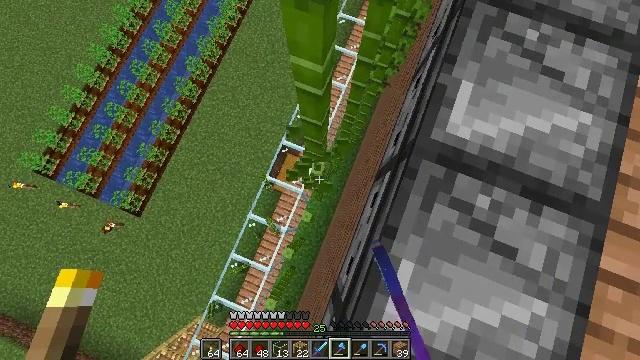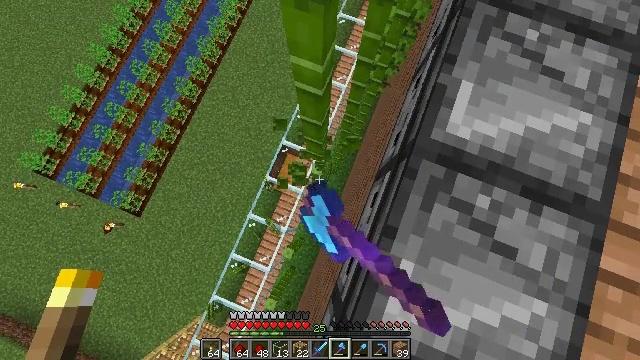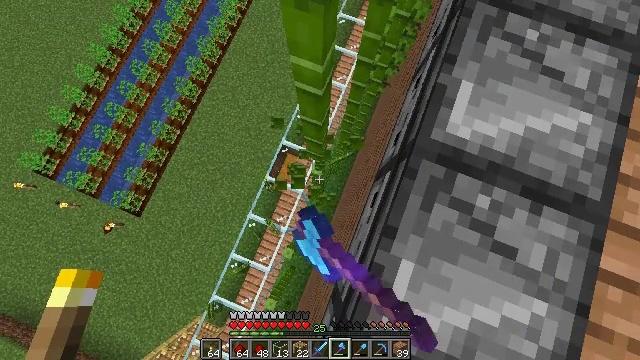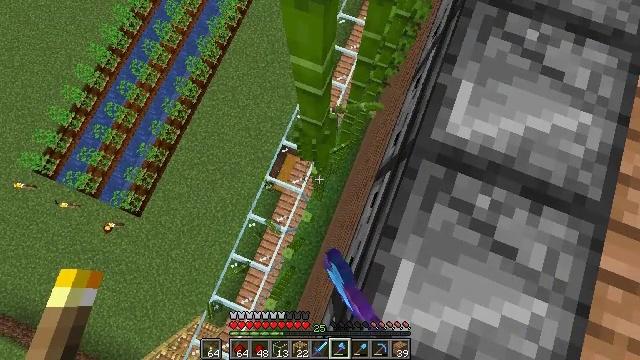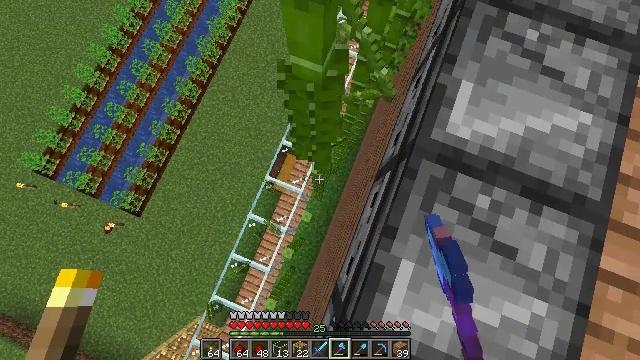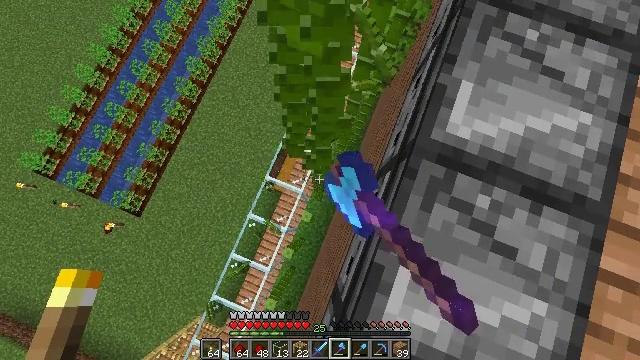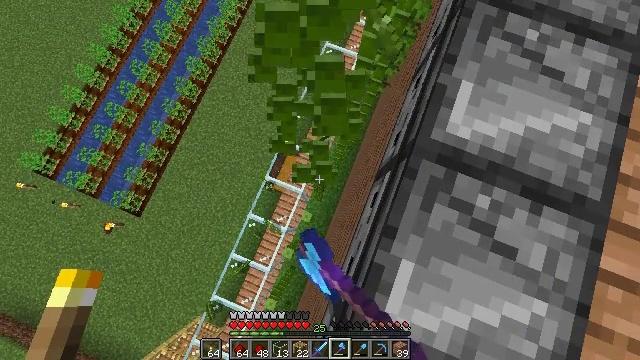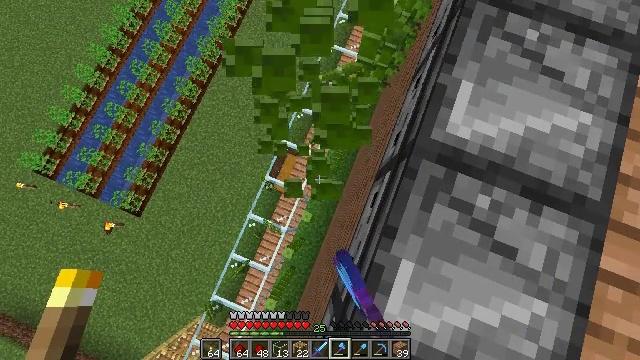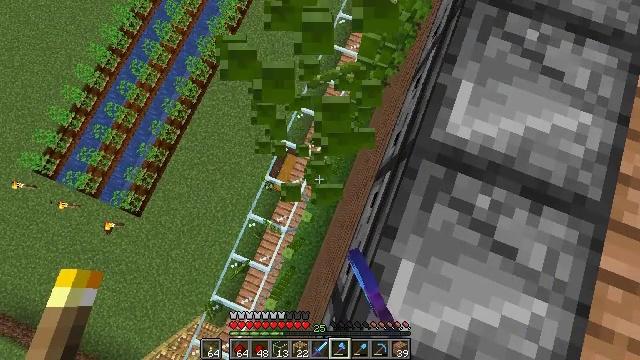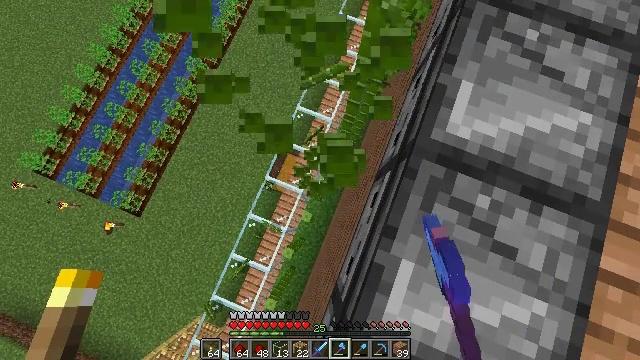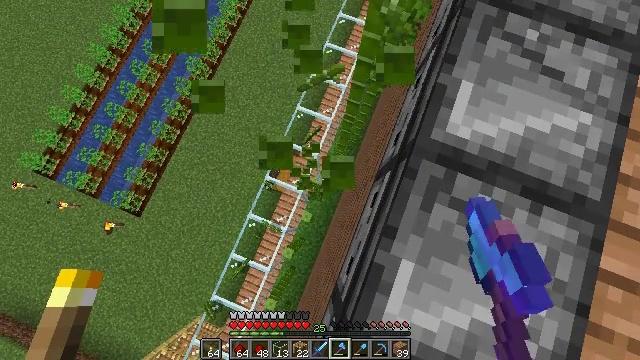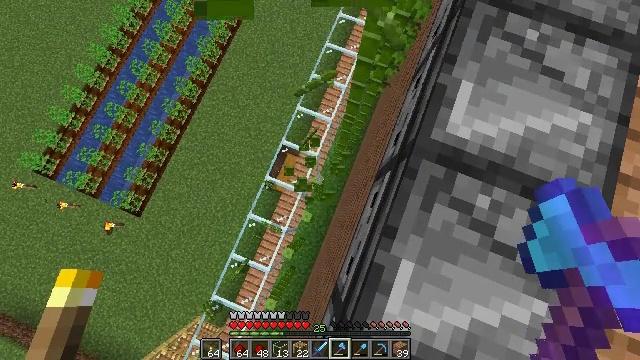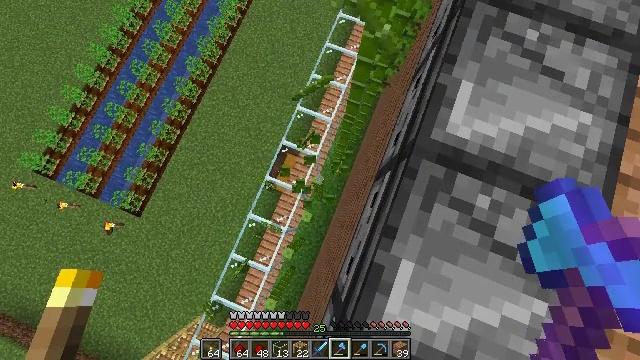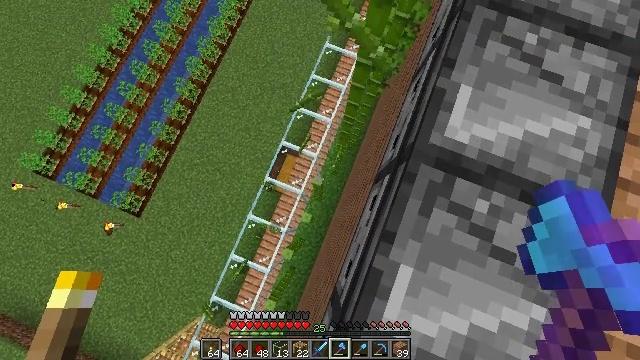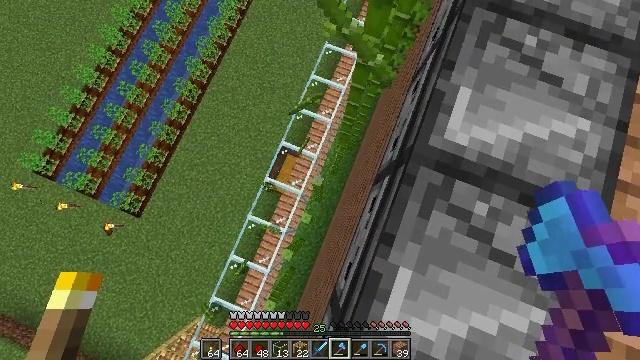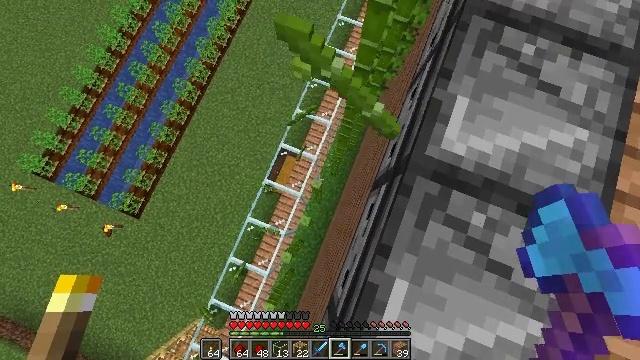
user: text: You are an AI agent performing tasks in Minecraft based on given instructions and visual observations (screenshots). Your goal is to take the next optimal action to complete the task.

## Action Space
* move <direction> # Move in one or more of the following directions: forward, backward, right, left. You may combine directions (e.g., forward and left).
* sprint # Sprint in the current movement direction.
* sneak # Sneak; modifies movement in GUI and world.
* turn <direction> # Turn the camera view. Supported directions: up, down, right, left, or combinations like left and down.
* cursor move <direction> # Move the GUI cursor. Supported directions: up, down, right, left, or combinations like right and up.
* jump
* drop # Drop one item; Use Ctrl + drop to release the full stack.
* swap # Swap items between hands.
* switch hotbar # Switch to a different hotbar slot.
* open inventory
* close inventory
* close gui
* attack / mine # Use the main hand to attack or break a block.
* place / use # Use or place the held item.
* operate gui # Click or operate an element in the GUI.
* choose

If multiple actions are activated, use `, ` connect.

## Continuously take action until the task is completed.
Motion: motion action
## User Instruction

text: Attack bamboo to gather it.
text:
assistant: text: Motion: sneak, attack / mine
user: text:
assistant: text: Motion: sneak, attack / mine
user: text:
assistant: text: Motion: sneak, attack / mine
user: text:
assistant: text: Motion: sneak, attack / mine
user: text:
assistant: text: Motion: sneak, attack / mine
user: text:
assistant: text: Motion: sneak, attack / mine
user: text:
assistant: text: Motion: sneak, attack / mine
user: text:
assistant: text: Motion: sneak, attack / mine
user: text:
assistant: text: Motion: sneak, attack / mine
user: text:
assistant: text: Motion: sneak, attack / mine
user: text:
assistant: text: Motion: sneak, attack / mine
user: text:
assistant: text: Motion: sneak, attack / mine
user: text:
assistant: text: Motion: move forward, sneak, attack / mine
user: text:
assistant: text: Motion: move forward, sneak, attack / mine
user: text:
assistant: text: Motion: move forward, sneak, attack / mine
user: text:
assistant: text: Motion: move forward, sneak, attack / mine
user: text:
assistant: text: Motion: move forward, sneak, attack / mine
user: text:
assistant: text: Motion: move forward, sneak, attack / mine
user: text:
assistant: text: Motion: move forward, sneak, attack / mine
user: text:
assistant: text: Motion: move forward, sneak, attack / mine
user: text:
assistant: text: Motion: move forward, sneak, attack / mine
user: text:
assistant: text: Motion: move forward, sneak, attack / mine
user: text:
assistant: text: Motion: move forward, sneak, attack / mine
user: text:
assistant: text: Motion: move forward, sneak, attack / mine
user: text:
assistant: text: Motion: move forward, sneak, attack / mine
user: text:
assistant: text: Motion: move forward, sneak, attack / mine
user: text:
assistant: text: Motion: move forward, sneak, attack / mine
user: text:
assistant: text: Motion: move forward, sneak, attack / mine
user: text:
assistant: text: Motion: sneak, attack / mine
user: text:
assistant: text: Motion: sneak, attack / mine